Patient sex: F
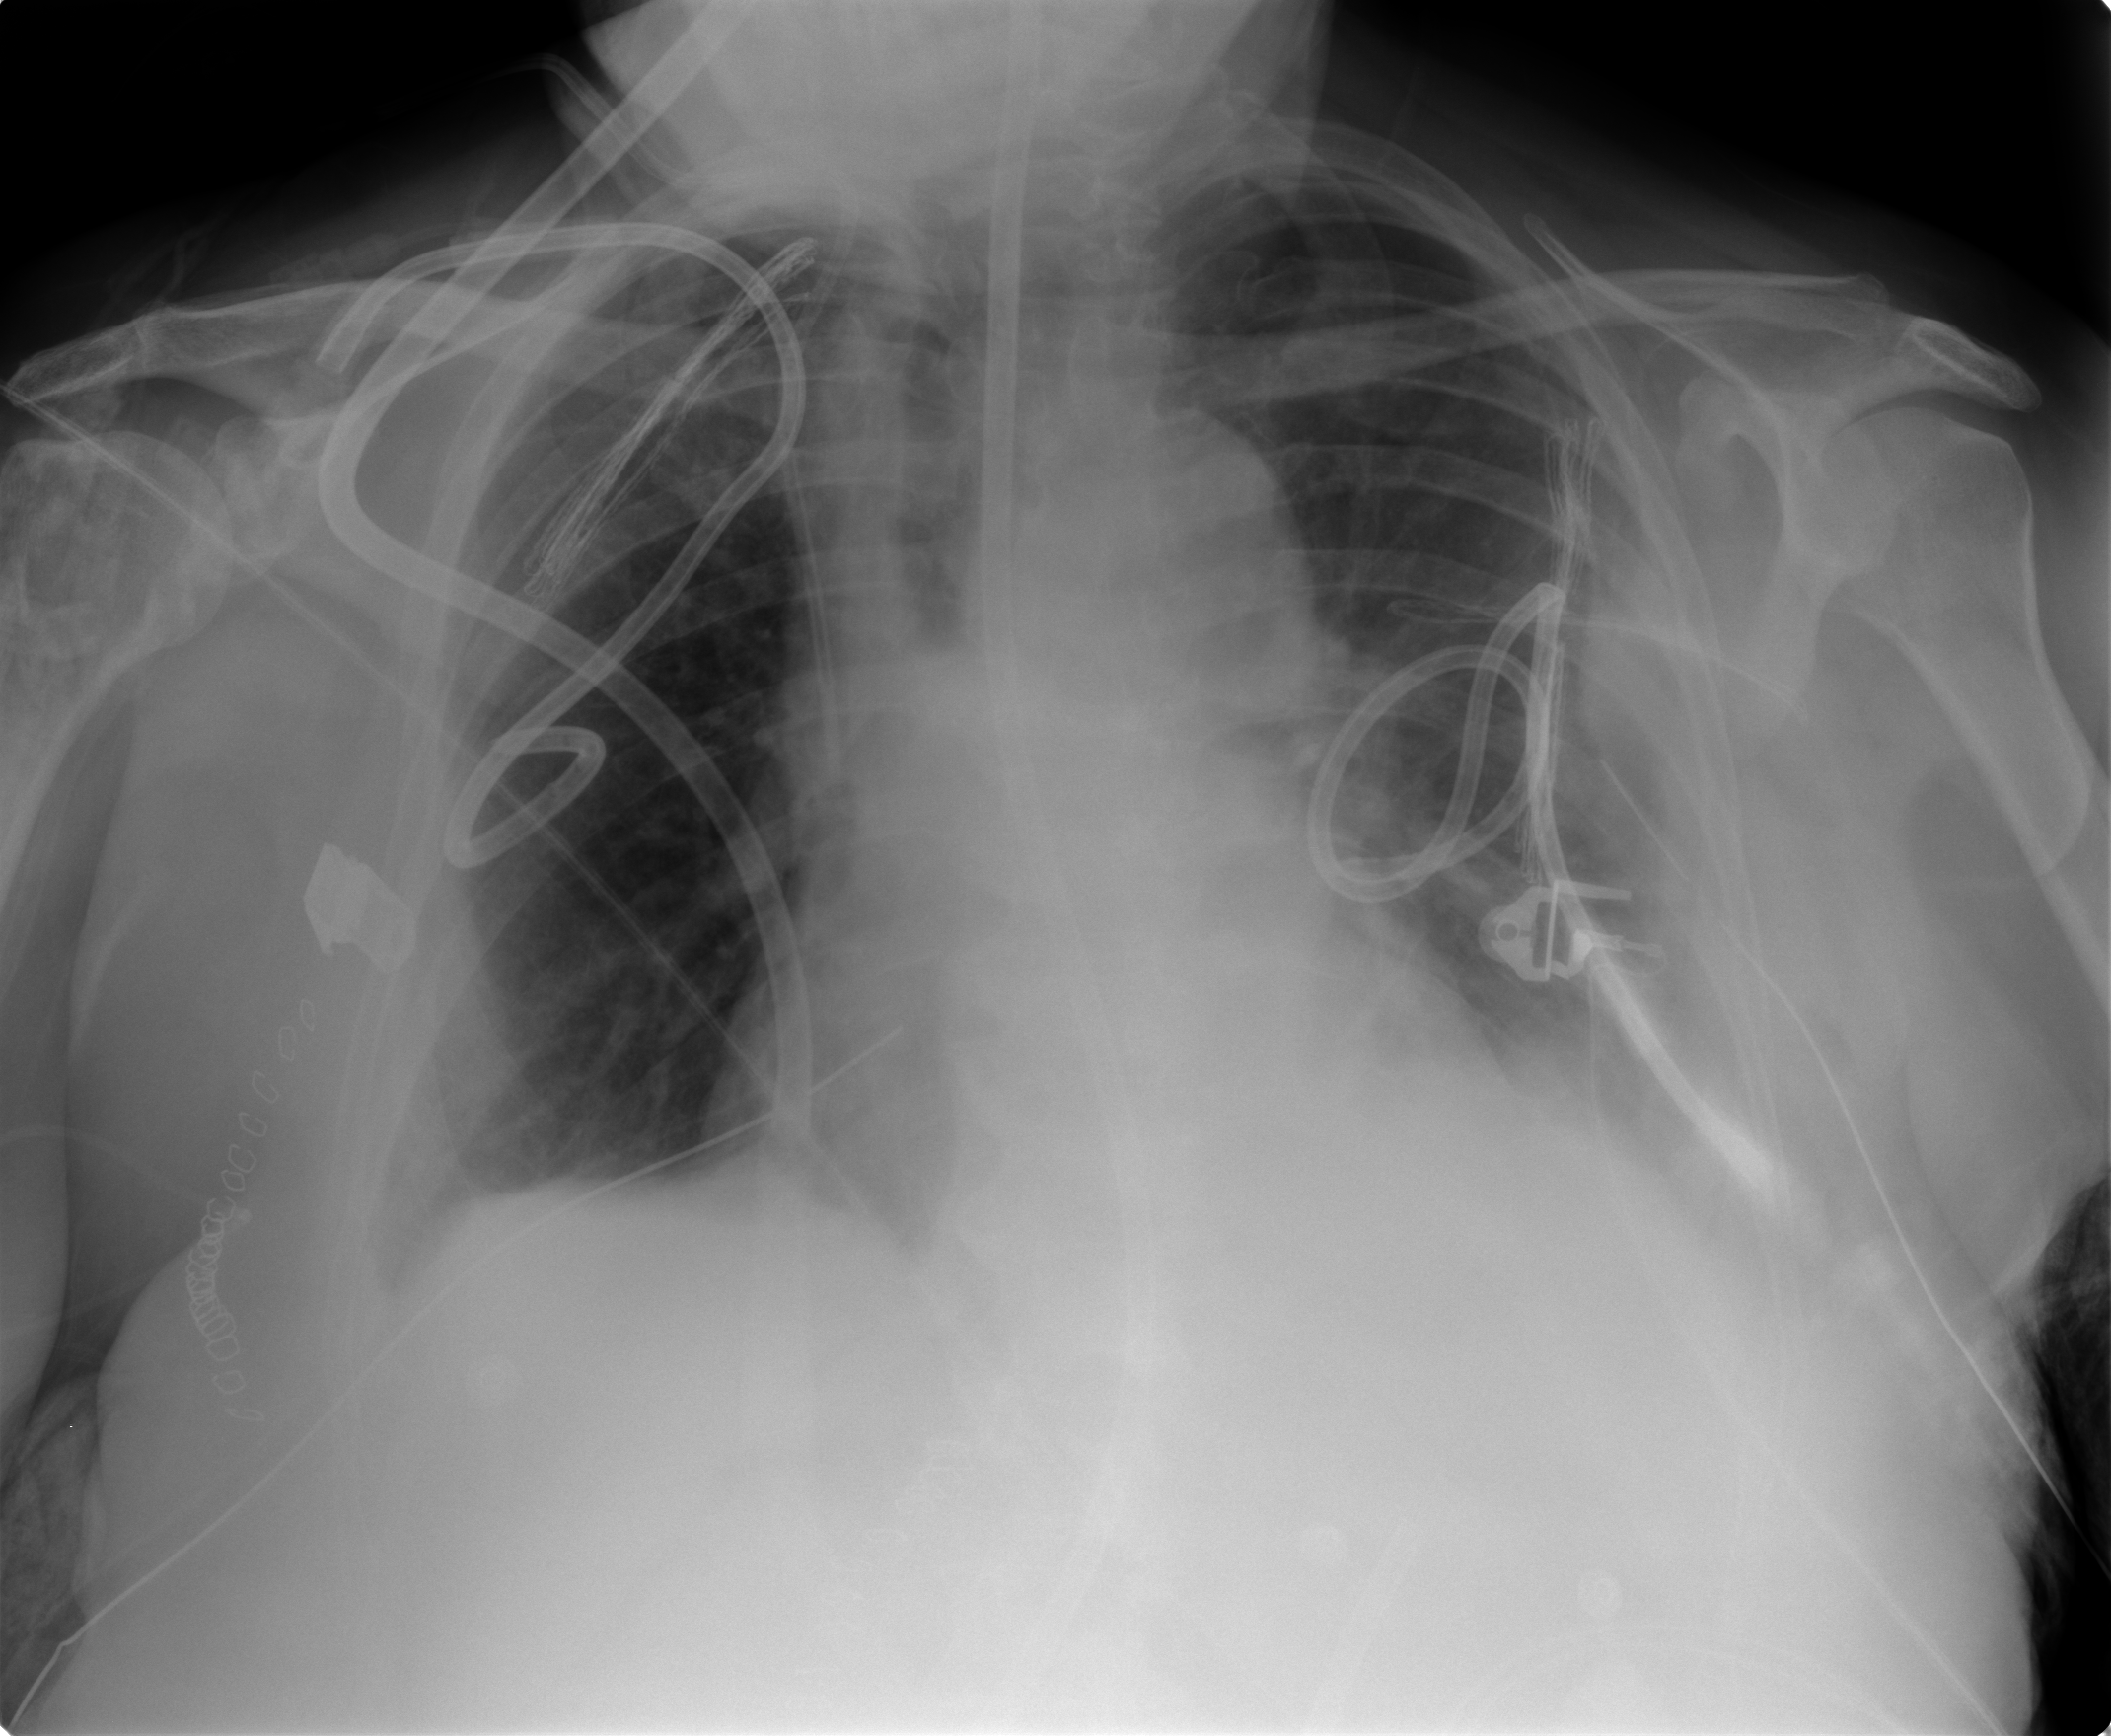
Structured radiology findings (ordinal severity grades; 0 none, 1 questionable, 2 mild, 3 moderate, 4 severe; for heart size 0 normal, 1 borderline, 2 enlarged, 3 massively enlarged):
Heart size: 1
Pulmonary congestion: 0
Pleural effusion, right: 2
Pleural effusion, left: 3
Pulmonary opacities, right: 0
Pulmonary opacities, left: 0
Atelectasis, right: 0
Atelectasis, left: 2